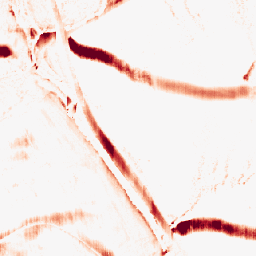
Category: morphological
Decomposition family: morphological_rect
Decomposition parameters: operation: opening
width: 5
height: 20
Upsampling method: area
Upsampling parameters: scale: 4
Upsampling scale: 4